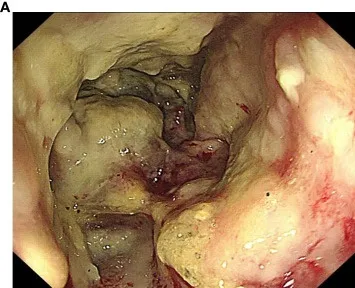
Colonoscopy and pathological results of biopsy. The tumor of the descending colon surrounded the whole intestinal cavity, the intestinal cavity was narrow, the surface of the tumor was rough, and ,uneven, and ,the mucosa was eroded.
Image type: endoscopy (gi_endoscopy)